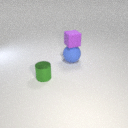
large blue rubber sphere to the right of small green metal cylinder